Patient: sex F, age 62
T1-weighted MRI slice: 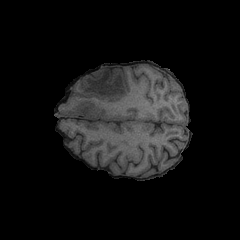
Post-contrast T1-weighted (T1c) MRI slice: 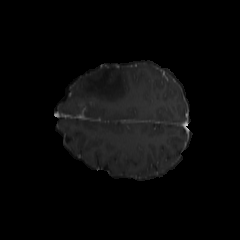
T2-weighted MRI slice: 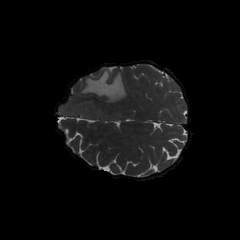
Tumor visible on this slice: yes
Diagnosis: Glioblastoma, IDH-wildtype
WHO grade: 4